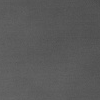
Atmospheric dust classification: dusty